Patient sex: M
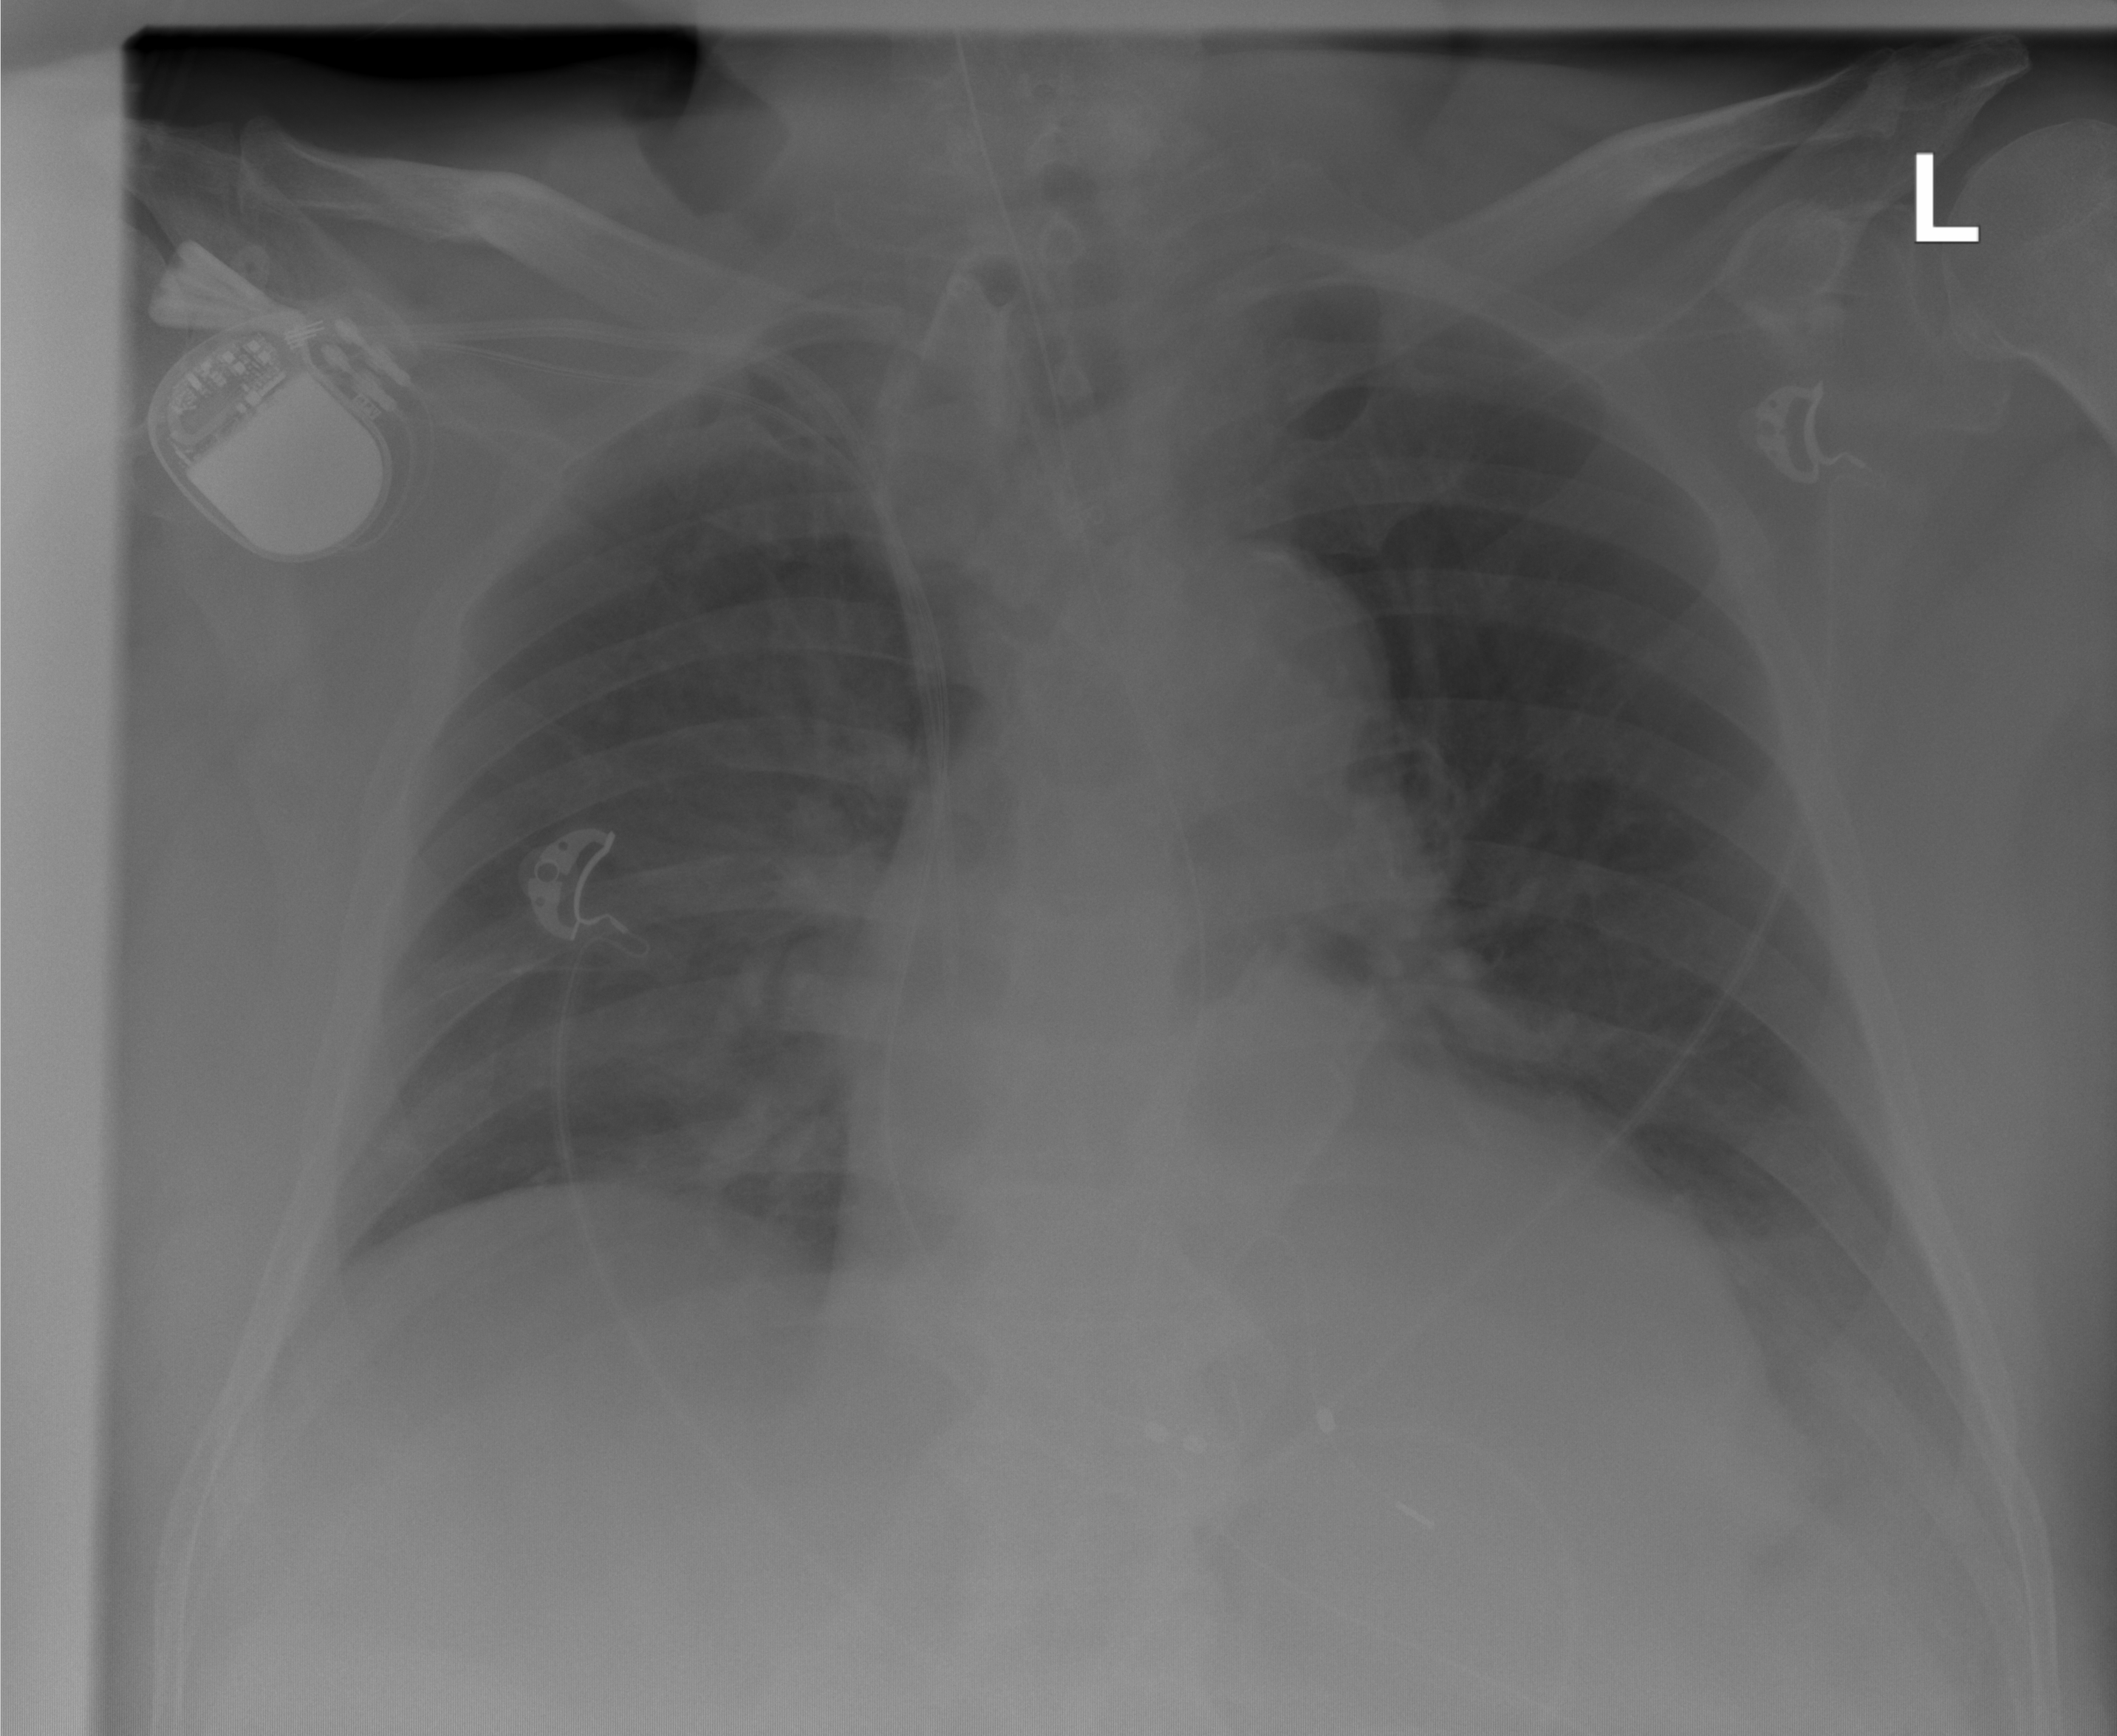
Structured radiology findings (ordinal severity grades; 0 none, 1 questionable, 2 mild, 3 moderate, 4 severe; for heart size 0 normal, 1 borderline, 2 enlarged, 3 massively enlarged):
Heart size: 2
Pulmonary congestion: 0
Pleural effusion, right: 0
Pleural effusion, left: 2
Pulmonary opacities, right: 2
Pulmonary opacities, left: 0
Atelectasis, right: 2
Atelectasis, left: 0